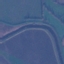
Land use / land cover: River